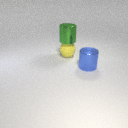
large blue metal cylinder in front of large yellow rubber sphere